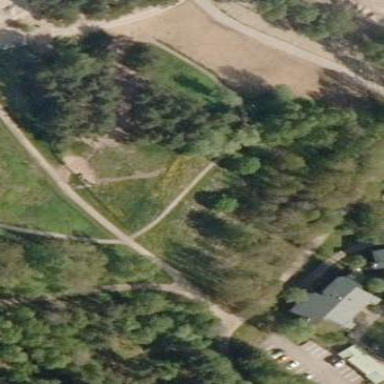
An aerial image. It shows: Dog park for leisure land.